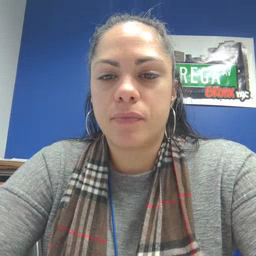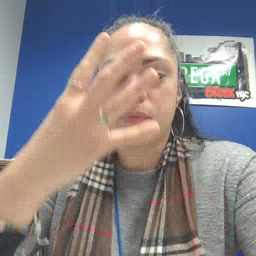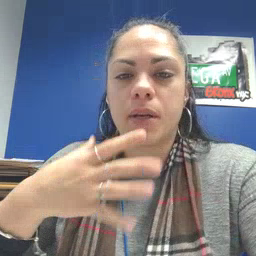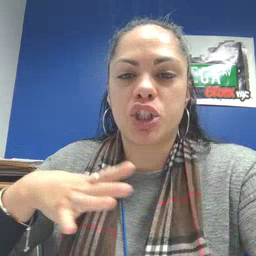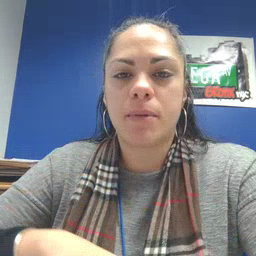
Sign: pajamas